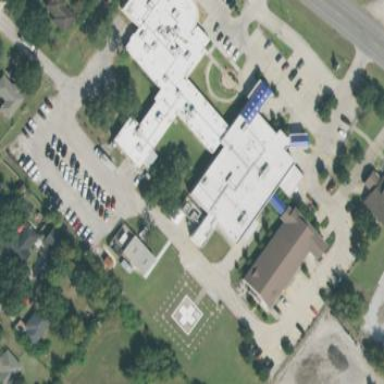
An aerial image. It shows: Hospital providing healthcare services.